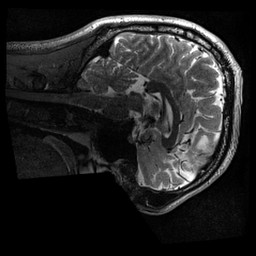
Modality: T2w
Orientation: sagittal
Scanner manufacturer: siemens
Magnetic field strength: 3 T
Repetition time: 3.2 s
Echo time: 0.564 s